Field crop: tomato
Growth stage: 1
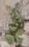
Species: portulaca